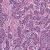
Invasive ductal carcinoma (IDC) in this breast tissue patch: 1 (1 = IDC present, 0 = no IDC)